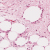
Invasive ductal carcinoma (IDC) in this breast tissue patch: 0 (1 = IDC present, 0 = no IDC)